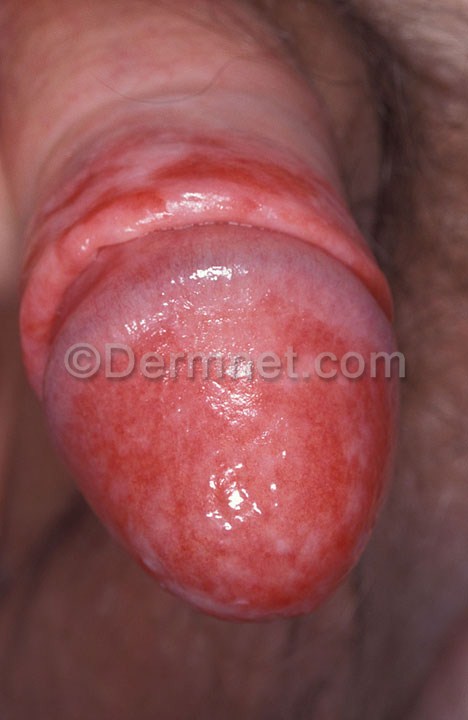
Disease: Tinea Ringworm Candidiasis and other Fungal Infections